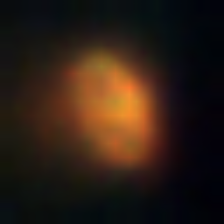
Taxon: NanoPlankton
Group: Other